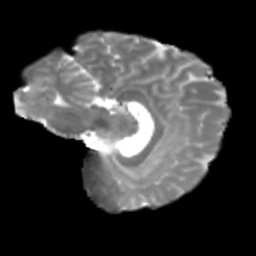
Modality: T2w
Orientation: sagittal
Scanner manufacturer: siemens
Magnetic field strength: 3 T
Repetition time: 4 s
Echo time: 0.0594 s